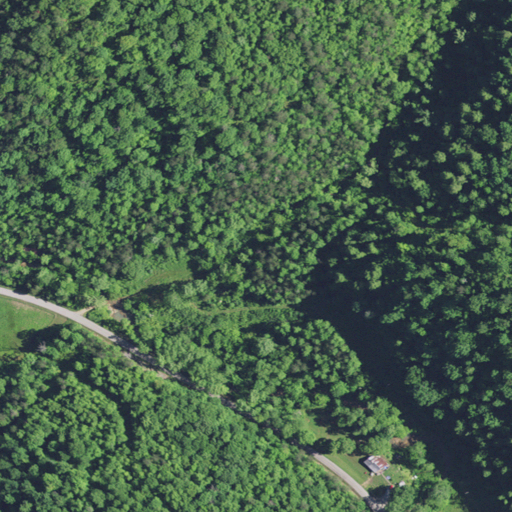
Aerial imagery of valley in Kentucky named Onionpen Hollow containing deciduous forest, mixed forest, open development, low intensity development, pasture, and medium intensity development